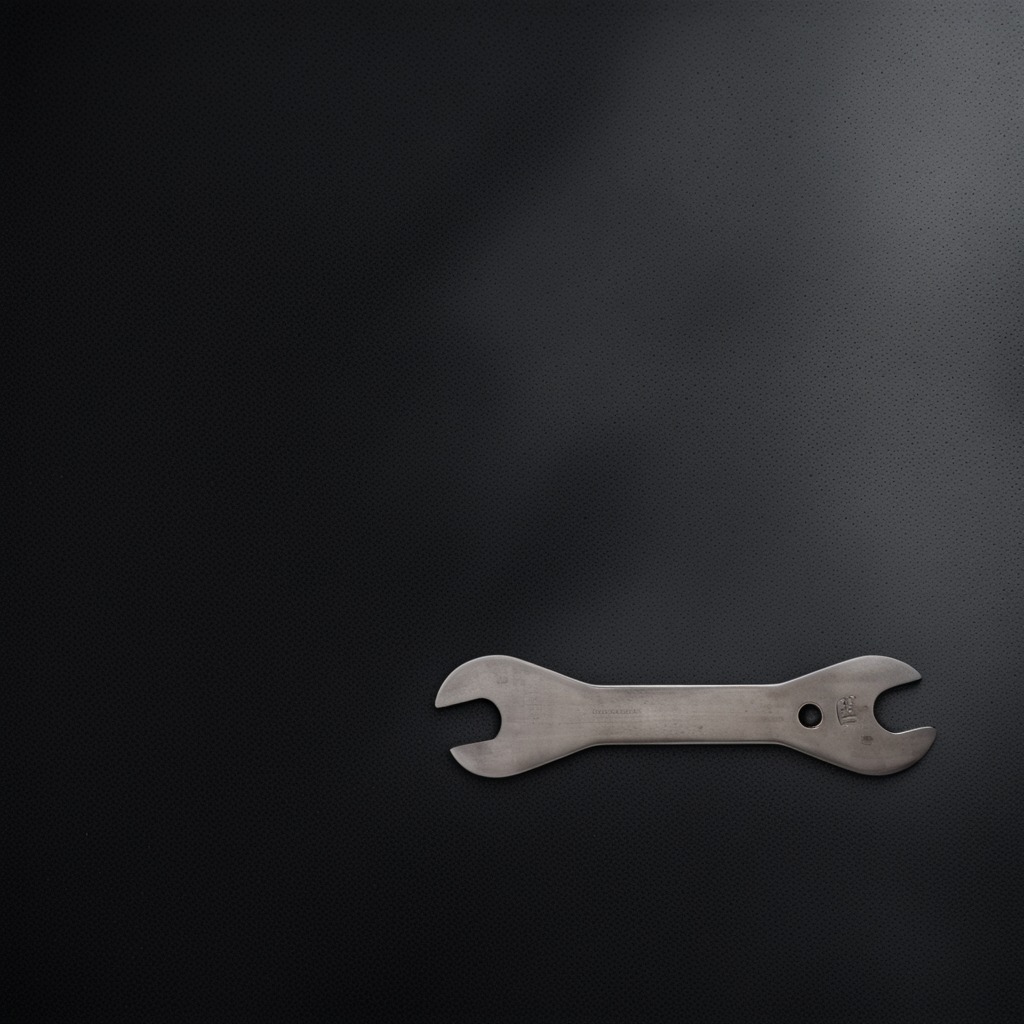
An wrench lies on a clean granite tabletop covered with a black rubber mat inside a workshop at night dim ambient light soft shadows worn but beneath the mat.